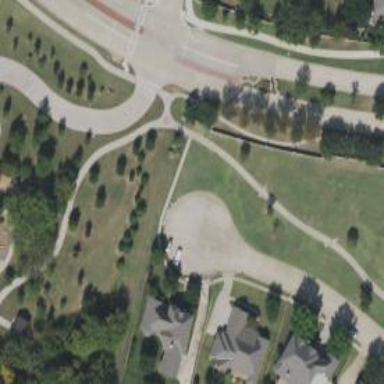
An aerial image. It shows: Circle designated as turning point on the road.